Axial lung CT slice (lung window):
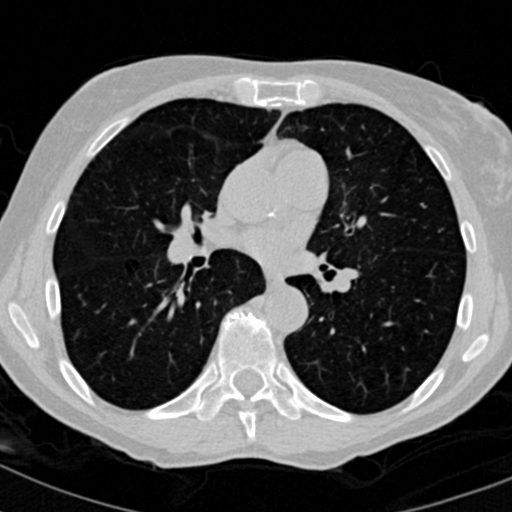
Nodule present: no